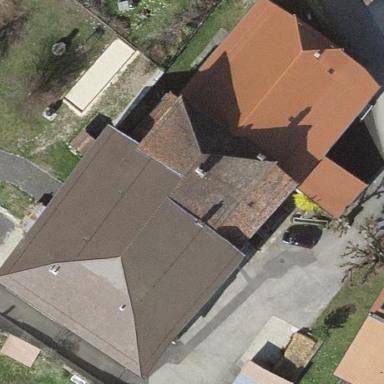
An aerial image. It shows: Simple house.